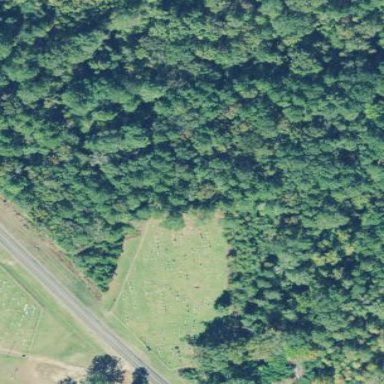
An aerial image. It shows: Grave yard.